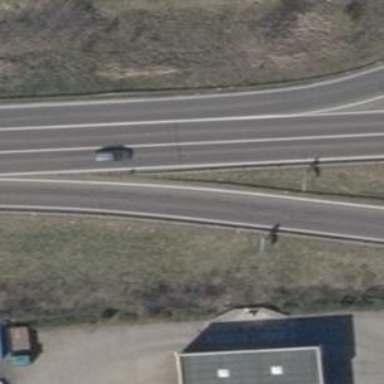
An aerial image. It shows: This is trunk highway with motorroad.